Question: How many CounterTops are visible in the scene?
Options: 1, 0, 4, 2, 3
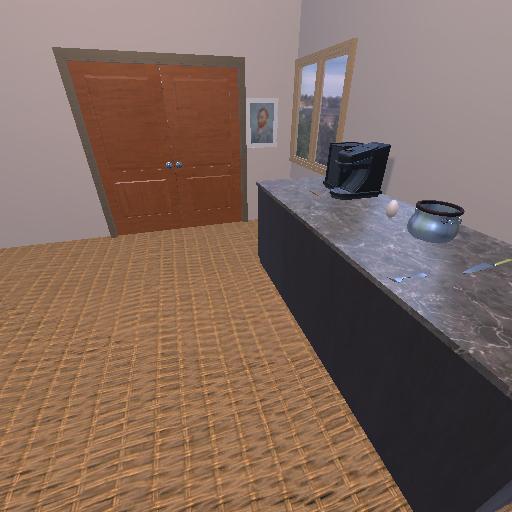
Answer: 1